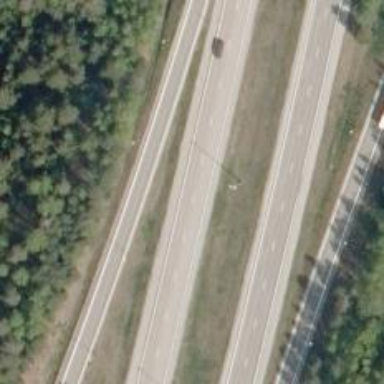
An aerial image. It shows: Asphalt motorway.